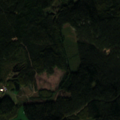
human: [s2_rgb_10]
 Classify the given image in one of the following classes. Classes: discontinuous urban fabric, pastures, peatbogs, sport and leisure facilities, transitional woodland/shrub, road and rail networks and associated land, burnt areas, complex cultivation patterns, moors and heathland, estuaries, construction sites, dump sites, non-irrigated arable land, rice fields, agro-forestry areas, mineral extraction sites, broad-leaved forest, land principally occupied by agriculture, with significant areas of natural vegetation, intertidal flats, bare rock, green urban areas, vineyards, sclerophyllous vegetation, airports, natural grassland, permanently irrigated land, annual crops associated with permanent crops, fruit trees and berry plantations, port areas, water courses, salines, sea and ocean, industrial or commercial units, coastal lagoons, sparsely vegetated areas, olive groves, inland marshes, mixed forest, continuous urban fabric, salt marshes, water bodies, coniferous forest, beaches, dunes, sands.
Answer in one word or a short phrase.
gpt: land principally occupied by agriculture, with significant areas of natural vegetation, coniferous forest